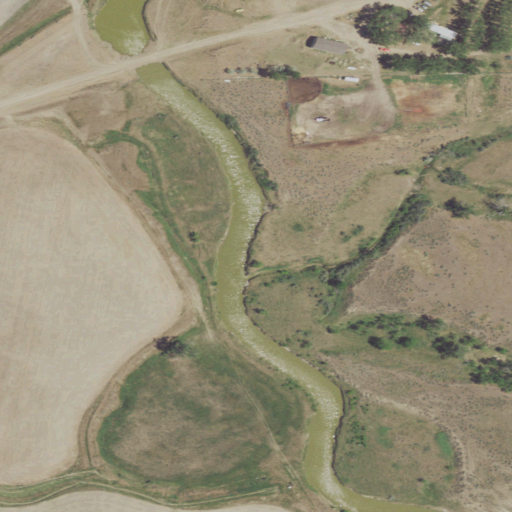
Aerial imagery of valley in Montana named McNab Coulee containing cultivated crops, grassland, herbaceous wetlands, pasture, and open development